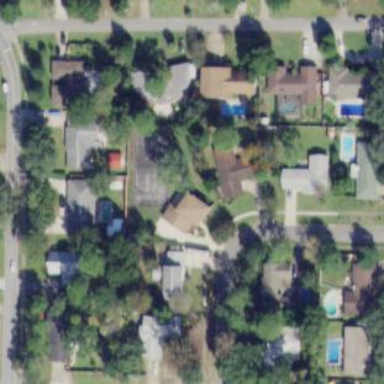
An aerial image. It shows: Residential area consisting of single-family homes.